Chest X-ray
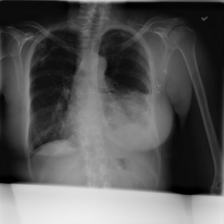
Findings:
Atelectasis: positive
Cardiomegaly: negative
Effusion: negative
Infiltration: positive
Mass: negative
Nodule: negative
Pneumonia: negative
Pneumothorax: negative
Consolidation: negative
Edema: negative
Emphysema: negative
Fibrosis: negative
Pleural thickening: negative
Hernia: negative